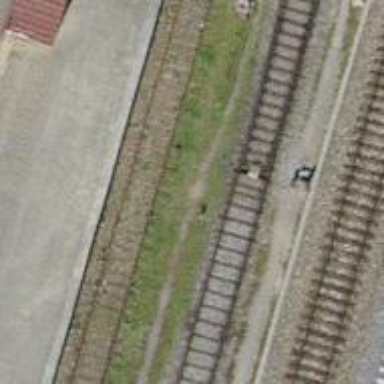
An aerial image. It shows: Railway switch.